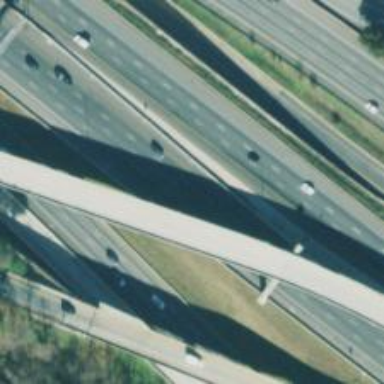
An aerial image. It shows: Bridge over motorway.